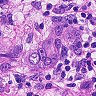
Metastatic tissue present: yes